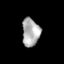
Tissue: skin
Cell type: Epithelial cells
Senescence score: 0.2812
Nuclear area (px): 487
Mean DAPI intensity: 172.48